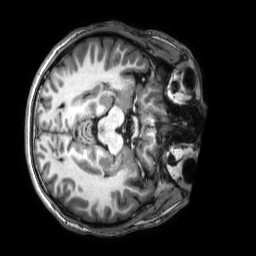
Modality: T1w
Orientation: axial
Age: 28
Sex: male
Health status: healthy
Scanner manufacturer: philips
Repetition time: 0.009 s
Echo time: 0.004 s